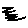
Label: zigzag